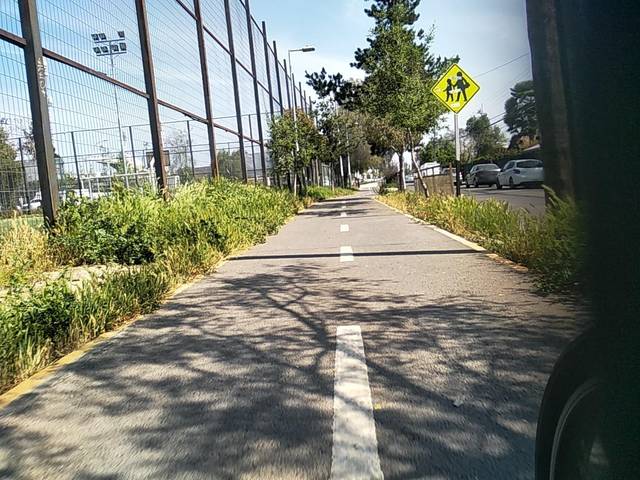
Region: Chile
Coordinates: -33.504, -70.607